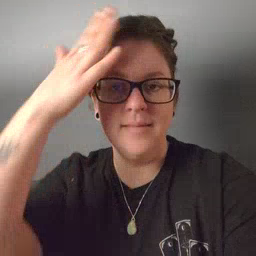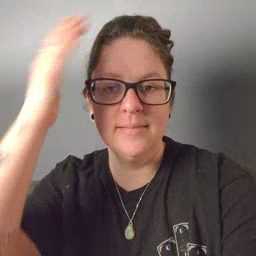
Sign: hat